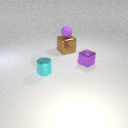
small purple metal cube to the right of large brown metal cube